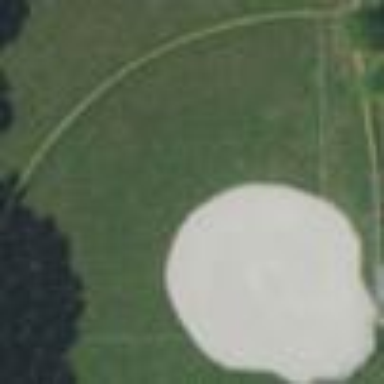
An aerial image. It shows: Baseball pitch for leisure land.